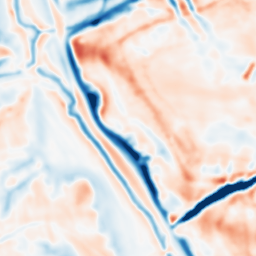
Category: multiscale
Decomposition family: dog_multiscale
Decomposition parameters: sigma_ratio: 1.4
n_scales: 4
base_sigma: 2
Upsampling method: regularized
Upsampling parameters: scale: 2
lambda_reg: 0.01
Upsampling scale: 2